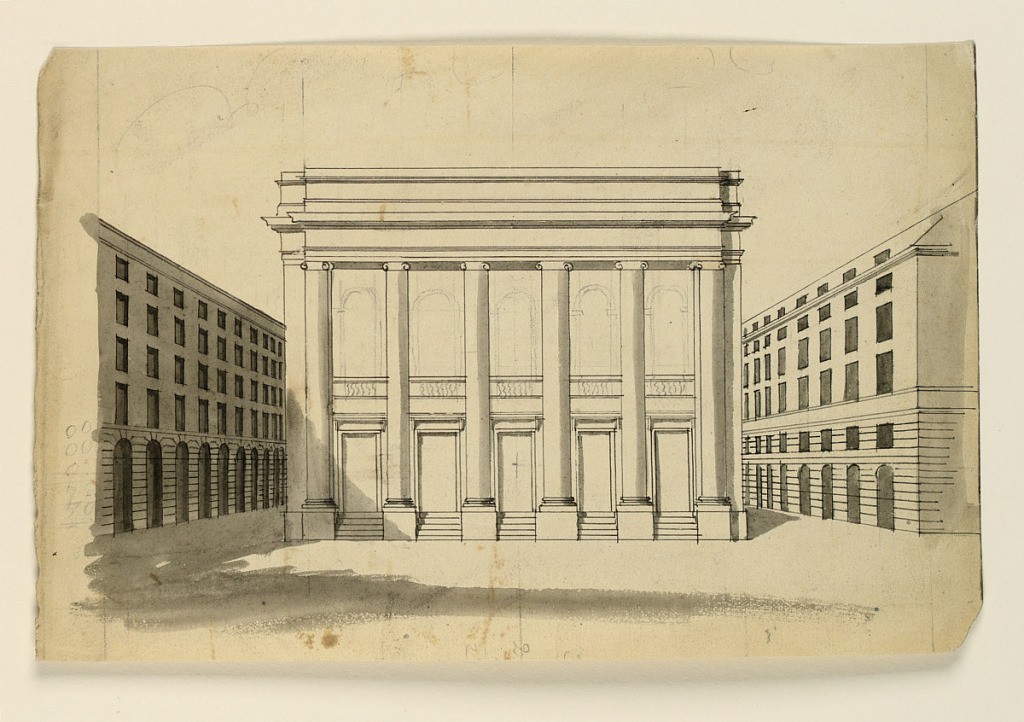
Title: Elevation of the Facade of the Théatre Royal des Italiens, Paris
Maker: Cesare Recanatini, Italian, 1823–1893
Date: ca. 1860
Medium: Pencil, pen and ink, with gray washes on cream-colored paper
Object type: Drawing
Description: Horizontal rectangle. Unfinished drawing of same subject as 1938-57-1425, only elevation of town square is seen at left as well as at right.